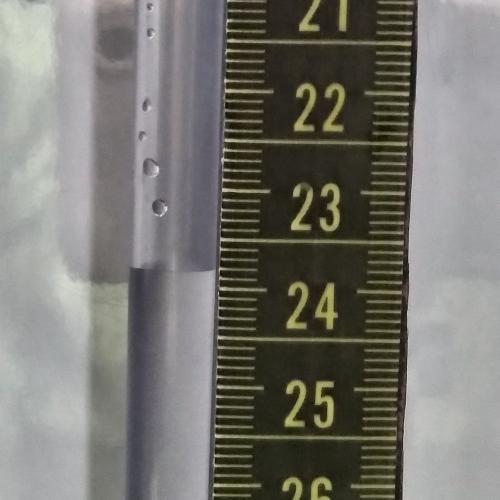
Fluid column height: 23.8 cm